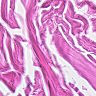
Metastatic tissue present: no